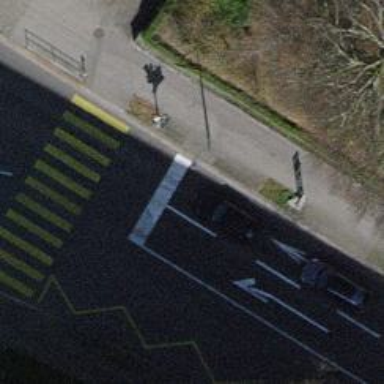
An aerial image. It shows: Secondary road with asphalt surface. There are sidewalks on both sides and cycle lane on the left.